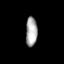
Tissue: lung
Cell type: Endothelial cells
Senescence score: 0.6147
Nuclear area (px): 331
Mean DAPI intensity: 169.834